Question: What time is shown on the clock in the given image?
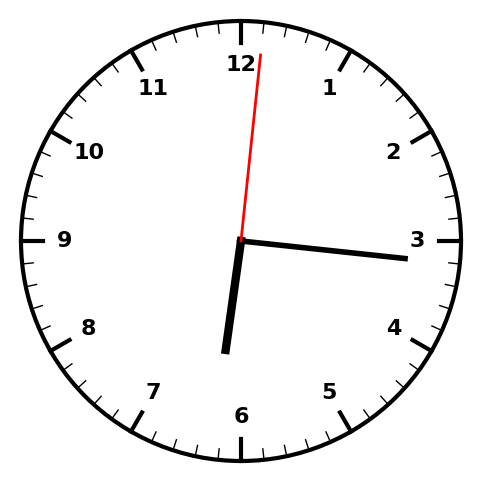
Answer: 06:16:01